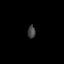
Tissue: lung
Cell type: Endothelial cells
Senescence score: 0.6383
Nuclear area (px): 97
Mean DAPI intensity: 66.134